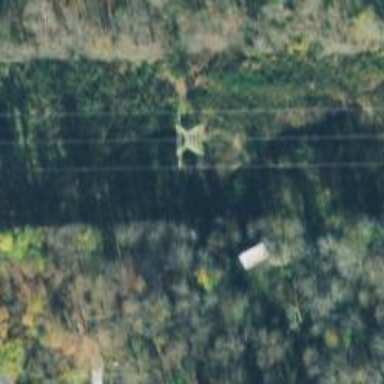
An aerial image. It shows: Lattice structure tower used for power distribution.